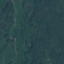
Land use / land cover class: Forest